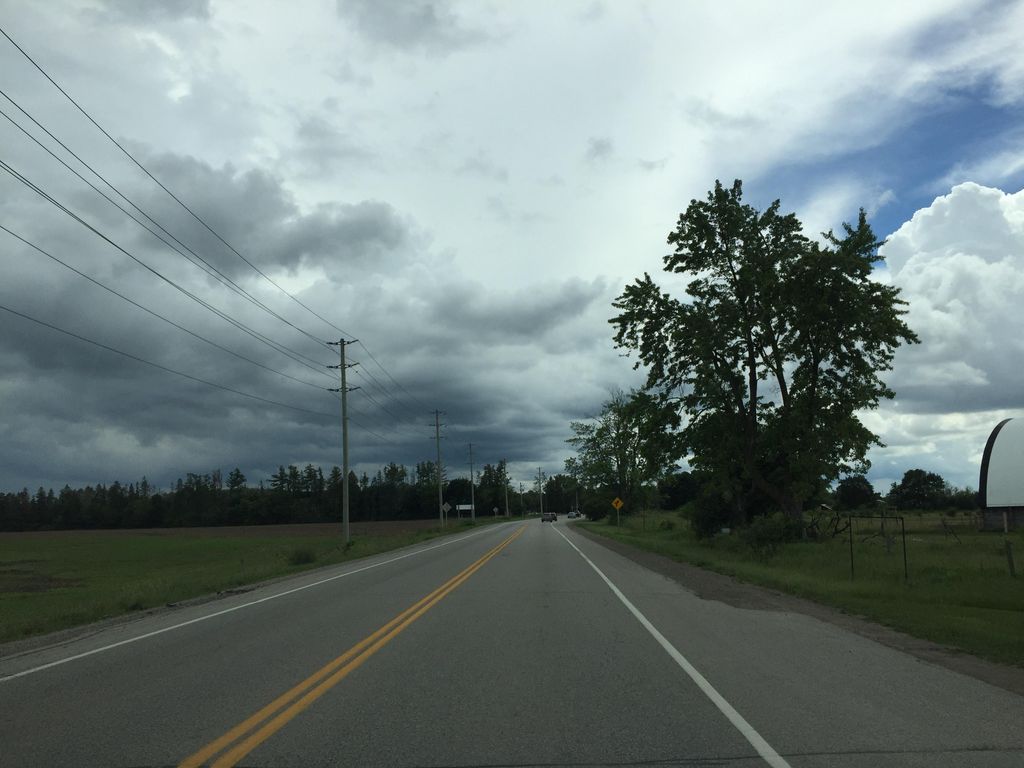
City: kitchener-waterloo